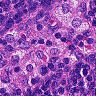
Metastatic tissue present: no